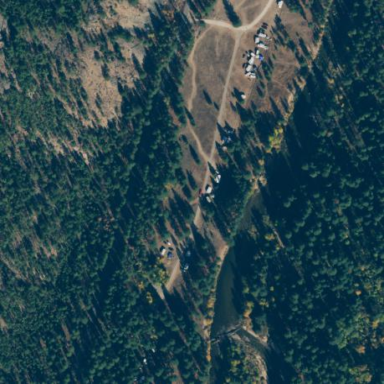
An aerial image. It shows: Camping site with tents and caravans.